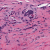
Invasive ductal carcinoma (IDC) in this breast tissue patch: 0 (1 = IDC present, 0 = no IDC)